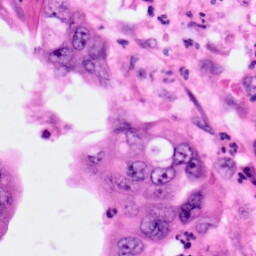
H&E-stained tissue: Pancreatic